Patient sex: M
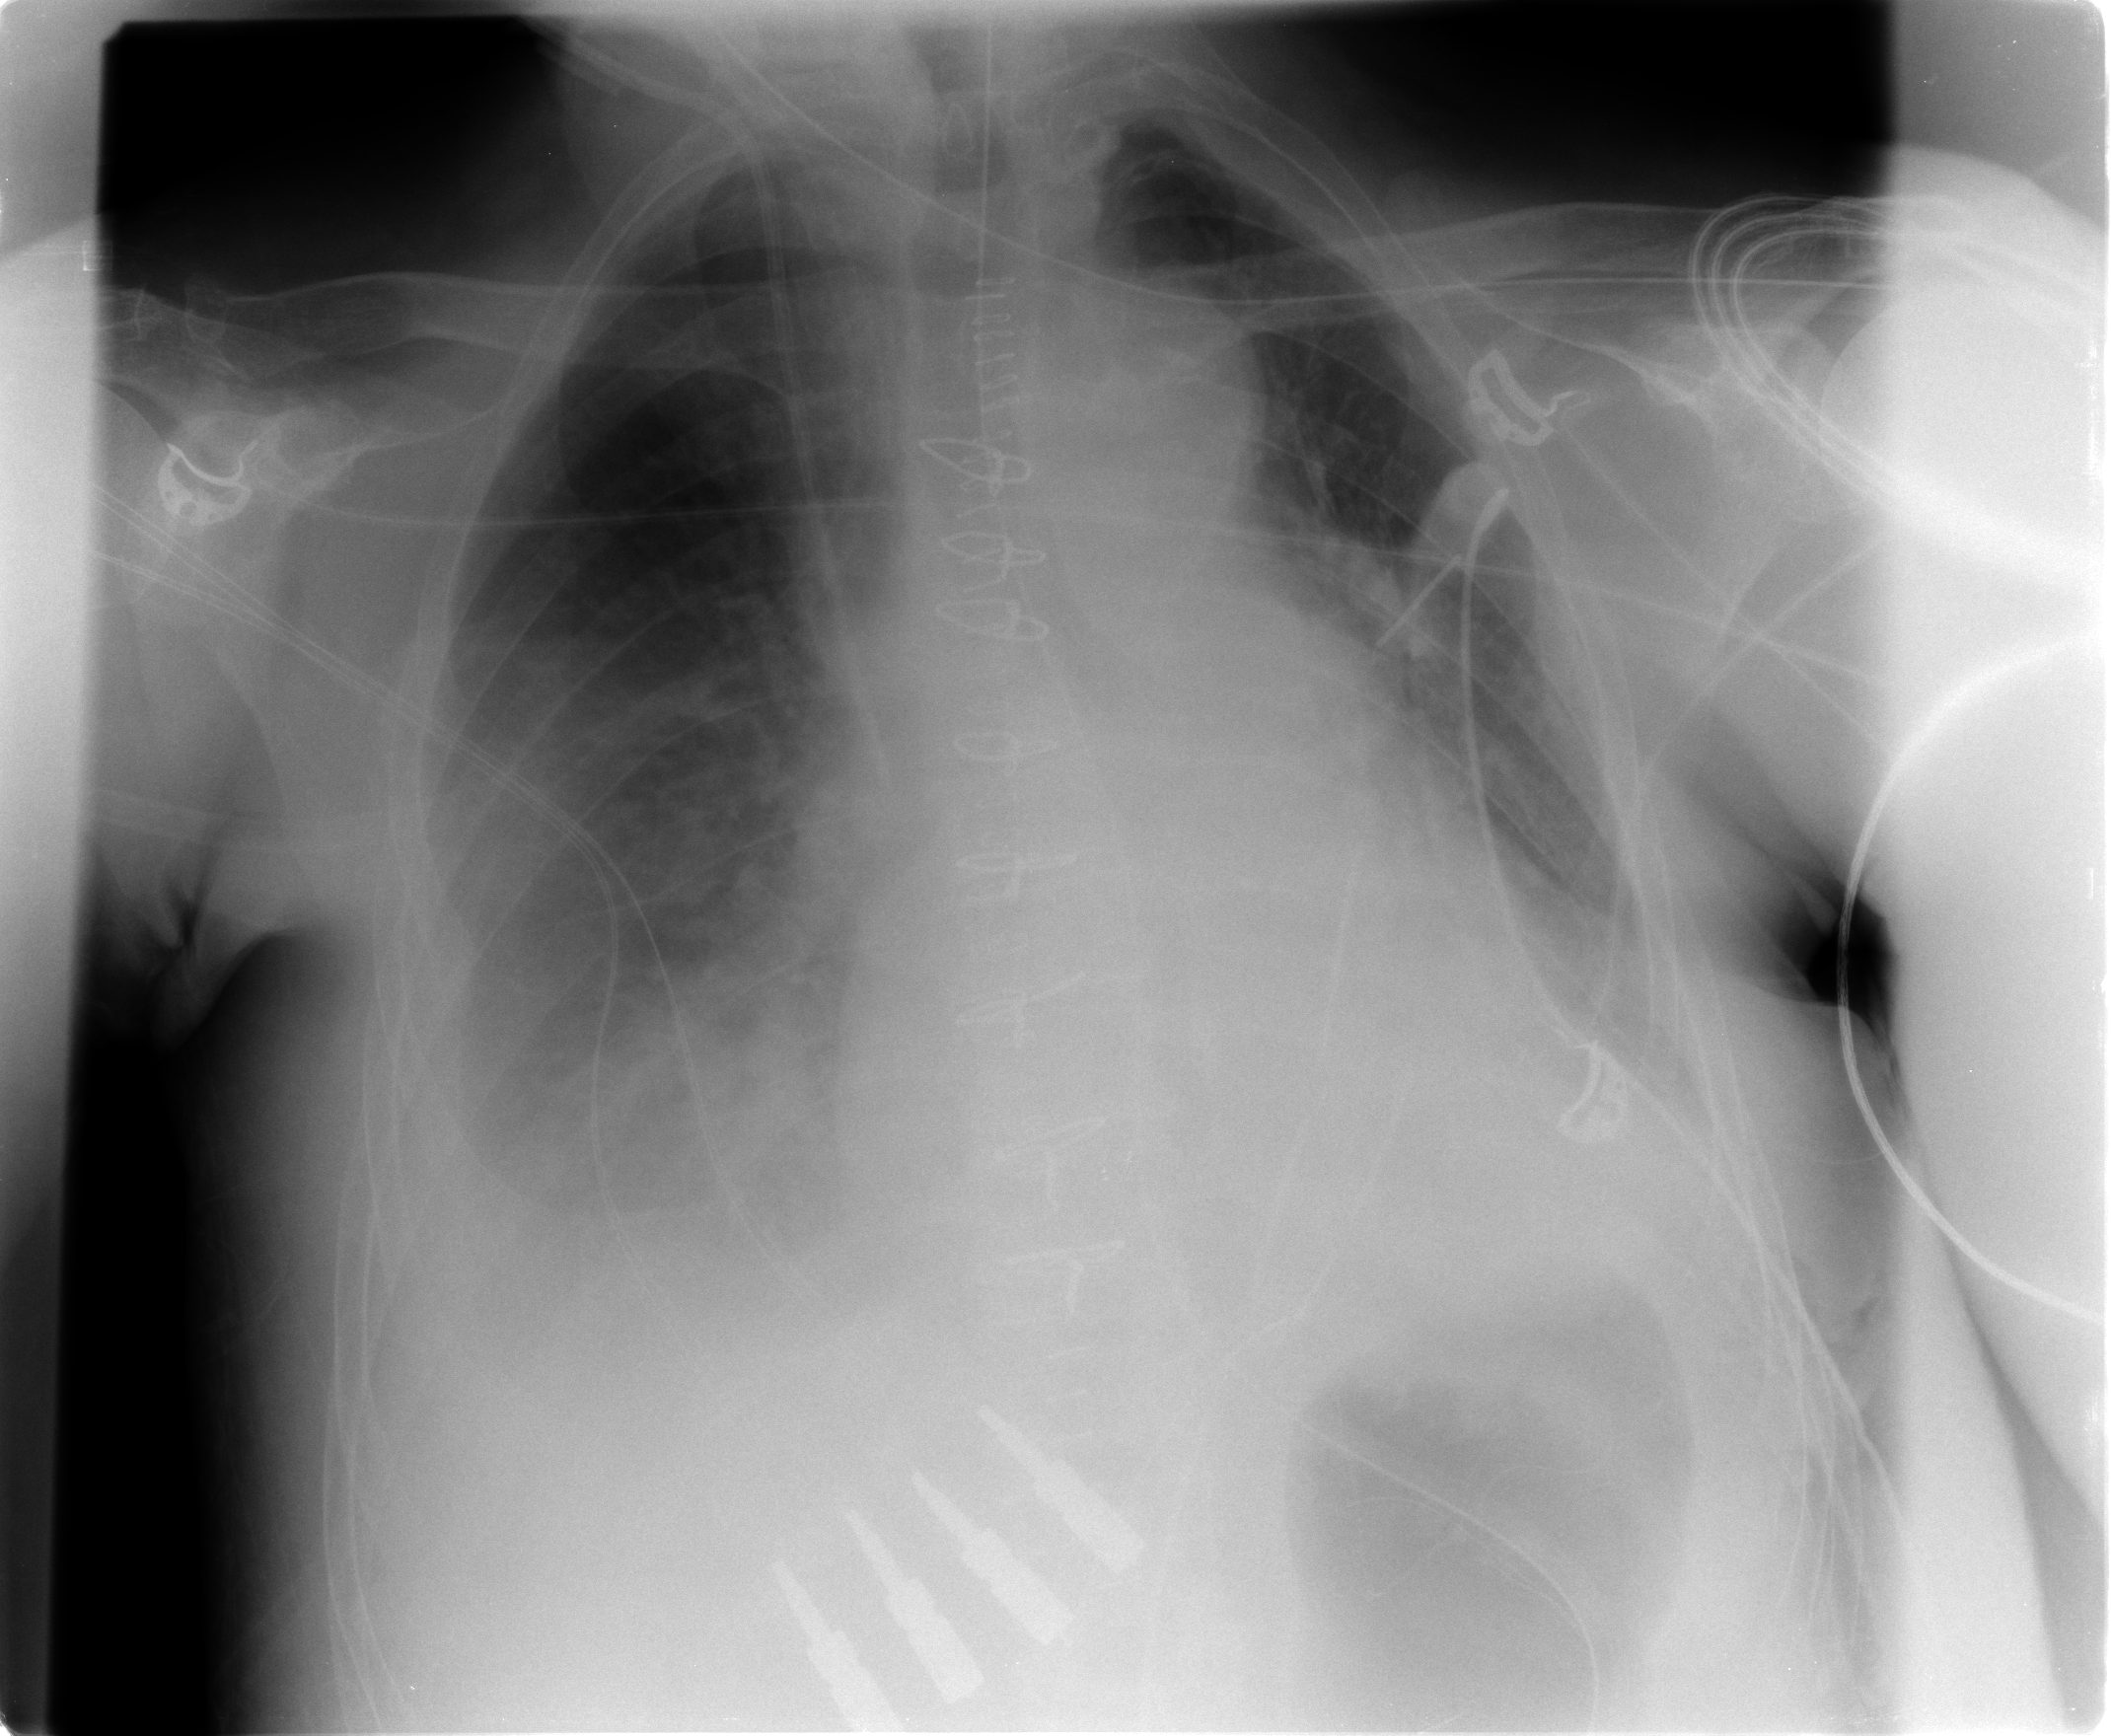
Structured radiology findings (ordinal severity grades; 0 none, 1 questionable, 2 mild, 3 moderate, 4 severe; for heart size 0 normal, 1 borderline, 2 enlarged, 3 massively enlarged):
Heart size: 2
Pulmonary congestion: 2
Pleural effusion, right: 2
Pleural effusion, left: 2
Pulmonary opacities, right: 0
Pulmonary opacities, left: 0
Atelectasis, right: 2
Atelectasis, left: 2